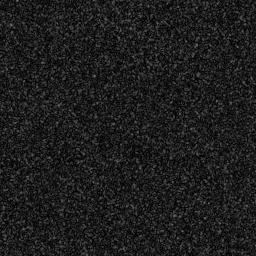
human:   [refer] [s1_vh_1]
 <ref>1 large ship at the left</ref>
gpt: <box>[[0, 55, 17, 73, 0]]</box>